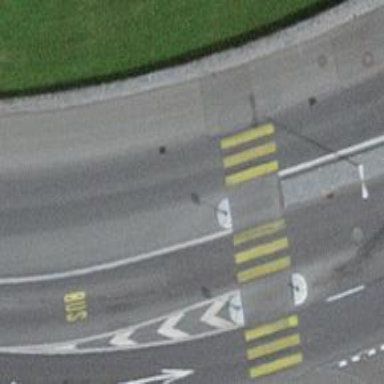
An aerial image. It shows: Uncontrolled zebra crossing with central island. The crossing is marked with zebra stripes.